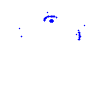
Particle: proton